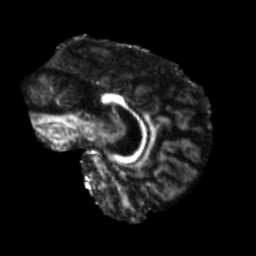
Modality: FA
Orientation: sagittal
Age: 42
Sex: male
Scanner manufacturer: siemens
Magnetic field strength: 3 T
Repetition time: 5.25 s
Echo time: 0.08 s